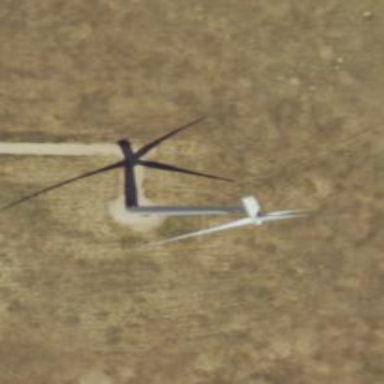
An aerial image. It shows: Wind generator powered by horizontal axis wind turbine.